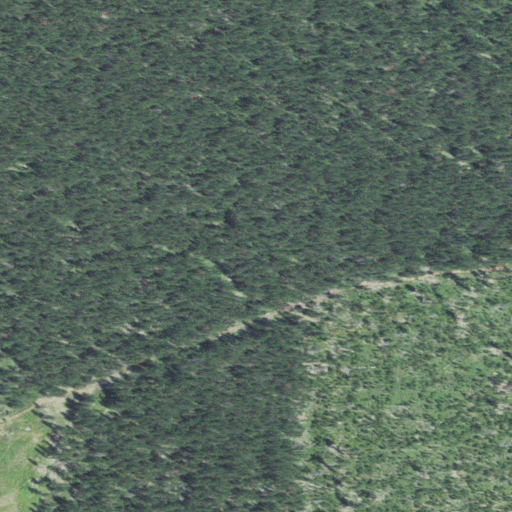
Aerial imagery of plain(s) in Michigan named Baraga Plains containing evergreen forest, shrub, open development, low intensity development, mixed forest, and grassland